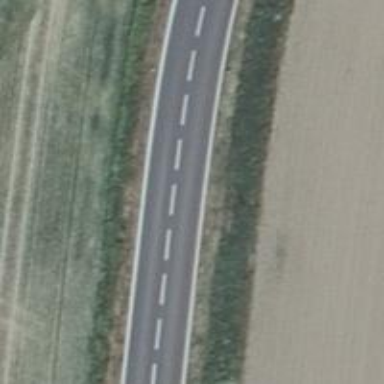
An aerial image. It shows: Asphalt road classified as primary highway.